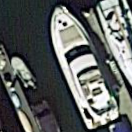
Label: civil